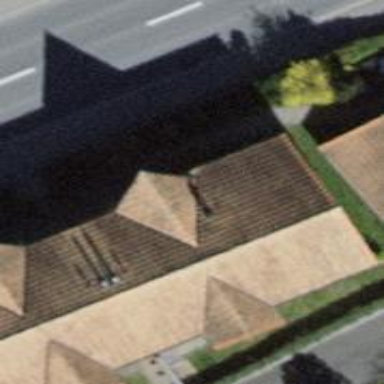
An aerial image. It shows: Semidetached house.